Question: I'm using this code to detect swipe gestures:
'''
let swipeRight = UISwipeGestureRecognizer(target: self, action: Selector("rightSwiped"))
swipeRight.direction = UISwipeGestureRecognizerDirection.Right
self.matn.addGestureRecognizer(swipeRight)
let swipeLeft = UISwipeGestureRecognizer(target: self, action: Selector("leftSwiped"))
swipeLeft.direction = UISwipeGestureRecognizerDirection.Left
self.matn.addGestureRecognizer(swipeLeft)
let swipeDown = UISwipeGestureRecognizer(target: self, action: Selector("downSwiped"))
swipeDown.direction = UISwipeGestureRecognizerDirection.Down
self.matn.addGestureRecognizer(swipeDown)
let swipeUp = UISwipeGestureRecognizer(target: self, action: Selector("upSwiped"))
swipeUp.direction = UISwipeGestureRecognizerDirection.Up
self.matn.addGestureRecognizer(swipeUp)
func rightSwiped(sender:UISwipeGestureRecognizer)
{
println("right swiped ")
}
func leftSwiped()
{
println("left swiped ")
}
func downSwiped()
{
println("down swiped ")
}
func upSwiped()
{
println("Up swiped ")
}
'''

But 'UISwipeGestureRecognizerDirection' is available in iOS8 and later. How can I make it compatible with iOS7 ?
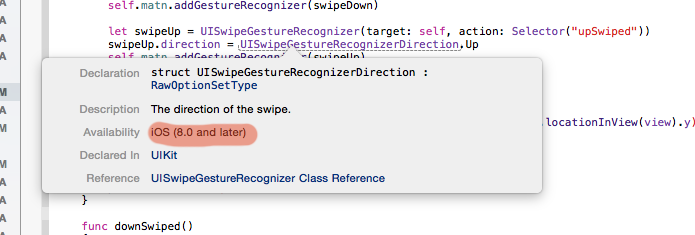
Answer: As Wain mentioned into comment that 'Direction has been available since 3.2' so you can use it with iOS 7. I have tested your code and its working fine with 'Deployment target 7.0'. so you can use it with iOS 7.